Question: I created a symlink, and I'm trying to remove it using 'rm /WebRoot' it but I get the error , but if I try 'rmdir /WebRoot' I get an error .
Does anyone know what's going on here?

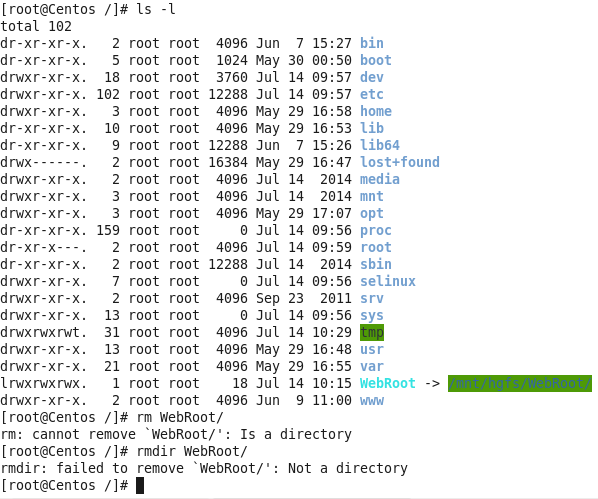
Answer: You need to use 'rm foo' with no trailing slash.